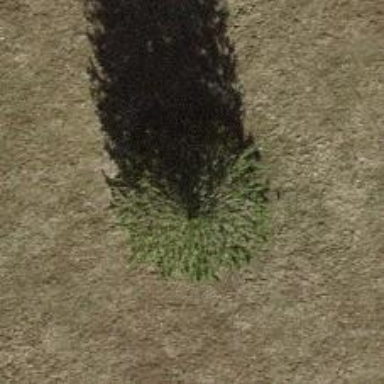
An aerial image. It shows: Beautiful tree in nature.